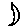
Label: moon